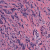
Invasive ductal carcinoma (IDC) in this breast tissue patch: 1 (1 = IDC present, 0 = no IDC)